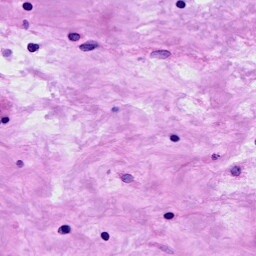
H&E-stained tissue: Breast